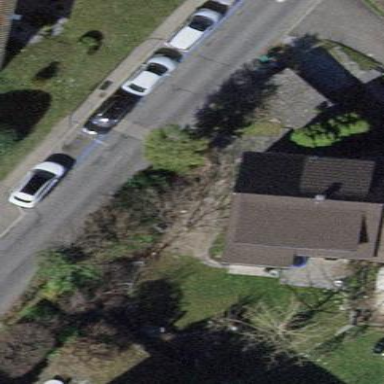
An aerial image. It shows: Semidetached house.